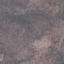
Land use / land cover: HerbaceousVegetation